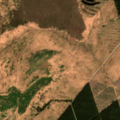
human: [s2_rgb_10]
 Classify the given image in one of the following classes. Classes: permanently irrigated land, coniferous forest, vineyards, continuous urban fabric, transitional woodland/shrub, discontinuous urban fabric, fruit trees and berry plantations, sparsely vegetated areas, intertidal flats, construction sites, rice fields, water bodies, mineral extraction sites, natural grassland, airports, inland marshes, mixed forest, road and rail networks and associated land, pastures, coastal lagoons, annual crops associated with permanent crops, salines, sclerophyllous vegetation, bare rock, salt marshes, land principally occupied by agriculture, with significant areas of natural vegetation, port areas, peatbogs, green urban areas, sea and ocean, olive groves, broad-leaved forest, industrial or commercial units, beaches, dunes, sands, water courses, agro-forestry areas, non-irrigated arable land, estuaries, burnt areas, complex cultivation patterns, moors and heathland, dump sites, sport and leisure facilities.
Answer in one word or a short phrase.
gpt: coniferous forest, peatbogs